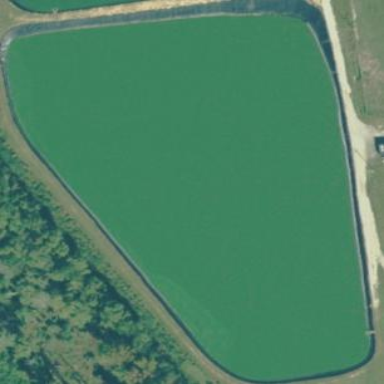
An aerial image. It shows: Basin containing water next to wastewater treatment plant.